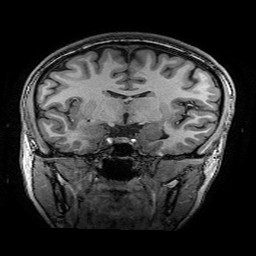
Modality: T1w
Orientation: sagittal
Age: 20
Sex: female
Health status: healthy